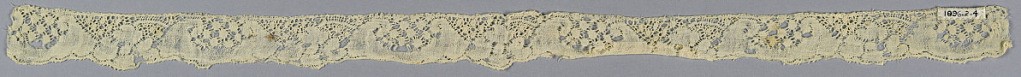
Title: Border fragment
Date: early 18th century
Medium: linen Technique: bobbin lace
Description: Narrow border of Binche-style lace with scalloped edge. Flower and leaf design. Ground: "fond de neige."